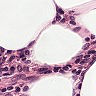
Metastatic tissue present: no